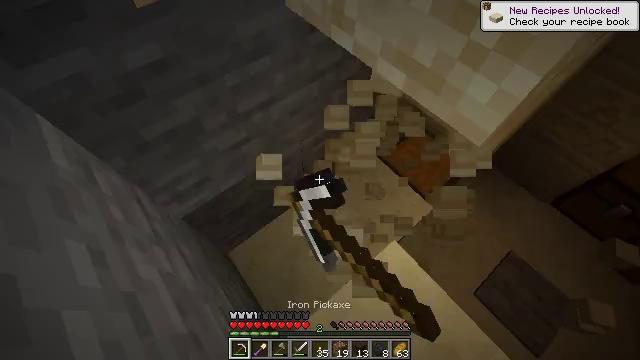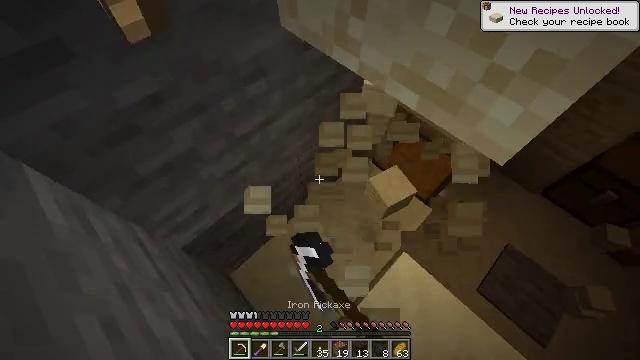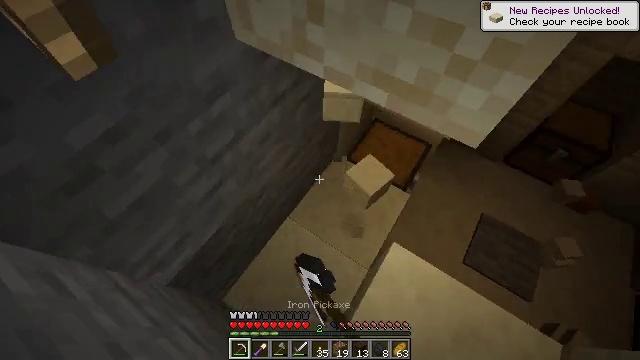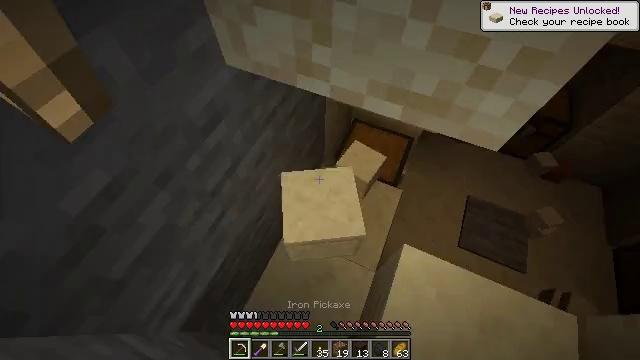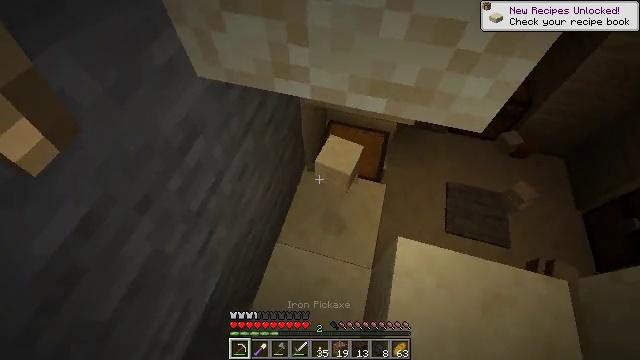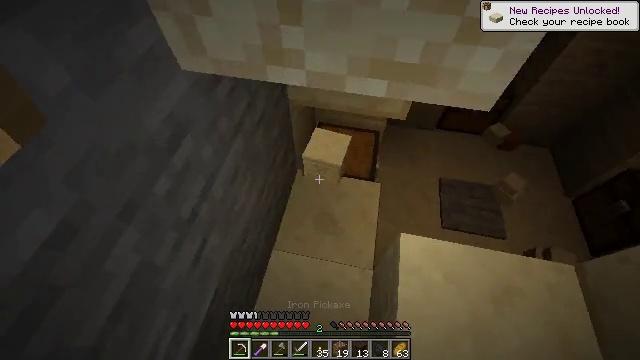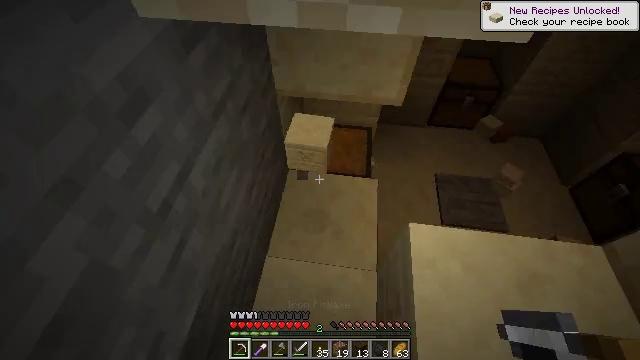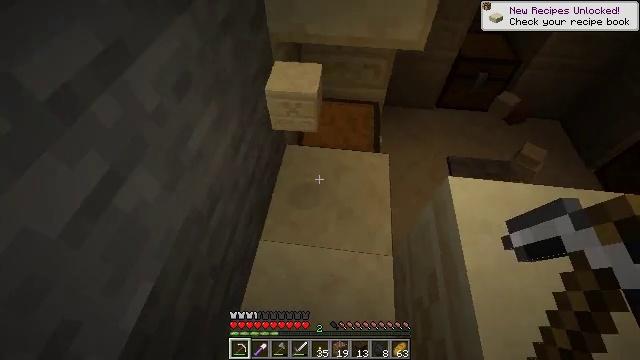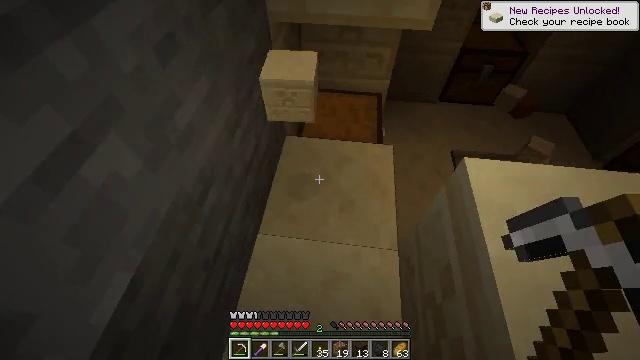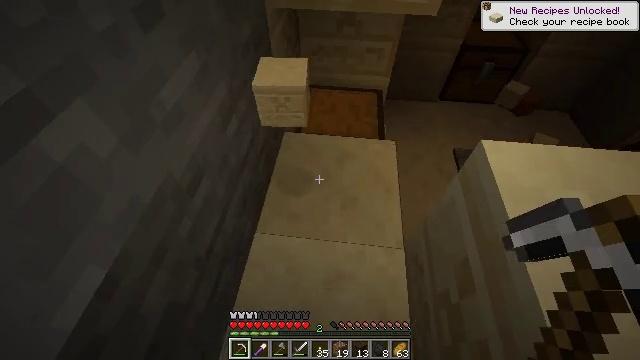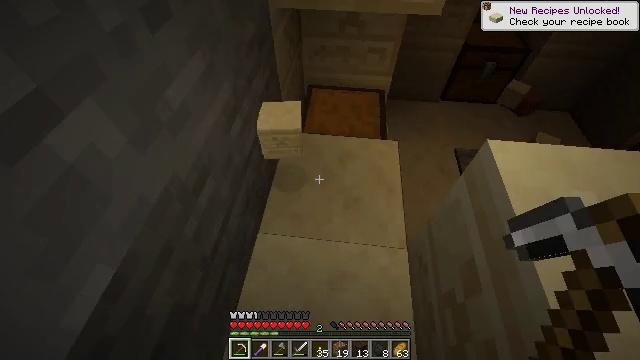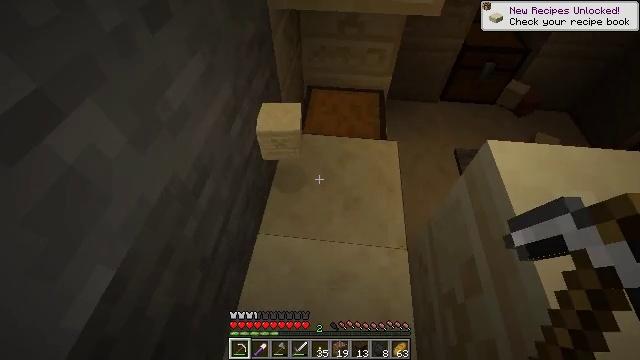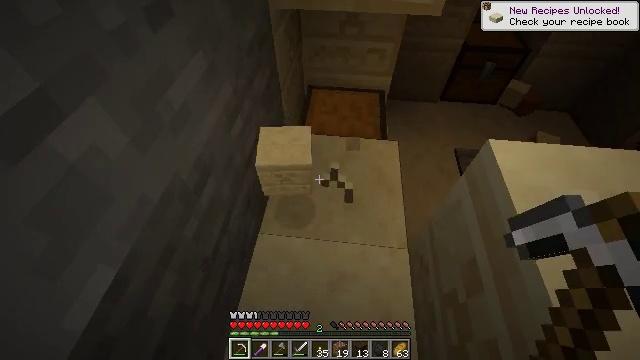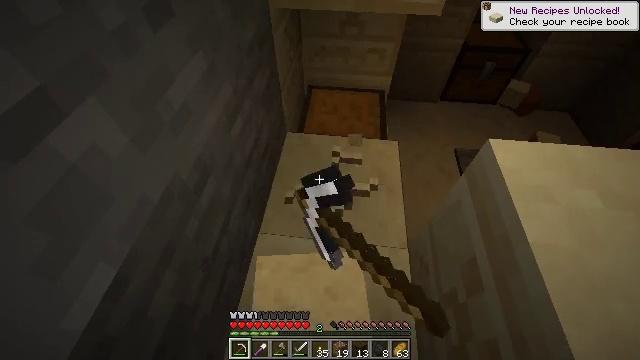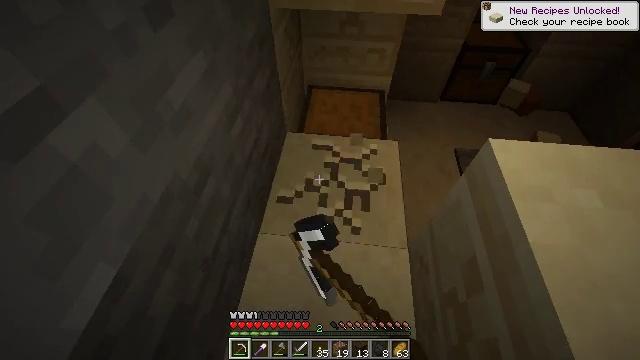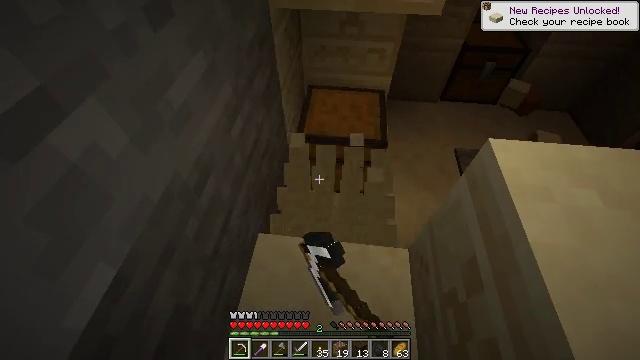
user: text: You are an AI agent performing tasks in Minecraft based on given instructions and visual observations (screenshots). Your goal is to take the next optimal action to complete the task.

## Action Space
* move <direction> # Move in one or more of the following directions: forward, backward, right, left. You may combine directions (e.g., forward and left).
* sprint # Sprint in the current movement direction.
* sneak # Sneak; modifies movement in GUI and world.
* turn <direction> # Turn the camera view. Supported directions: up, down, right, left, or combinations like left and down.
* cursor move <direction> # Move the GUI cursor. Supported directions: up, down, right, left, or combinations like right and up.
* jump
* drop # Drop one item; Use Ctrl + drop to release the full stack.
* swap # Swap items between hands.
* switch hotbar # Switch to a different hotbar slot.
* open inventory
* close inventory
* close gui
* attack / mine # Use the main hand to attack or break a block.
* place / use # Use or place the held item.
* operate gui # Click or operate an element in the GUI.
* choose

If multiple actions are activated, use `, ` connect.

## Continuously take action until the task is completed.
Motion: motion action
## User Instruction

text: Collect cut sandstone by mining it.
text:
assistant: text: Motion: move left, turn right, attack / mine
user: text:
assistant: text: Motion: move left, turn right
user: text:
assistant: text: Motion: turn right
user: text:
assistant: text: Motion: turn right and up
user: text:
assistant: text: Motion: turn right and up
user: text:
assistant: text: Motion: turn right and up
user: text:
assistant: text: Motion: no_op
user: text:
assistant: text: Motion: no_op
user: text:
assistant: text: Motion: turn up
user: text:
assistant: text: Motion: no_op
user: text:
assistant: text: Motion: no_op
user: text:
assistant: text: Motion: attack / mine
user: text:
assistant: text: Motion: attack / mine
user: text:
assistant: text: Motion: attack / mine
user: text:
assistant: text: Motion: attack / mine
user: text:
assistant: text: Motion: attack / mine
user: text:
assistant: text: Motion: attack / mine
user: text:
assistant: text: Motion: no_op
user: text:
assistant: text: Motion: no_op
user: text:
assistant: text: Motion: no_op